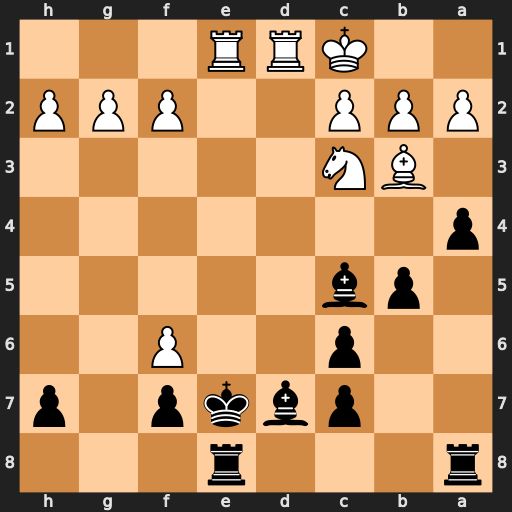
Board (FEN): r3r3/2pbkp1p/2p2P2/1pb5/p7/1BN5/PPP2PPP/2KRR3
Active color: b
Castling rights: -
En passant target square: -
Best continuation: Kf8 Rxe8+ Bxe8 Bxa4 bxa4